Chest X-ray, PA view. Patient: 28 years old, sex M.
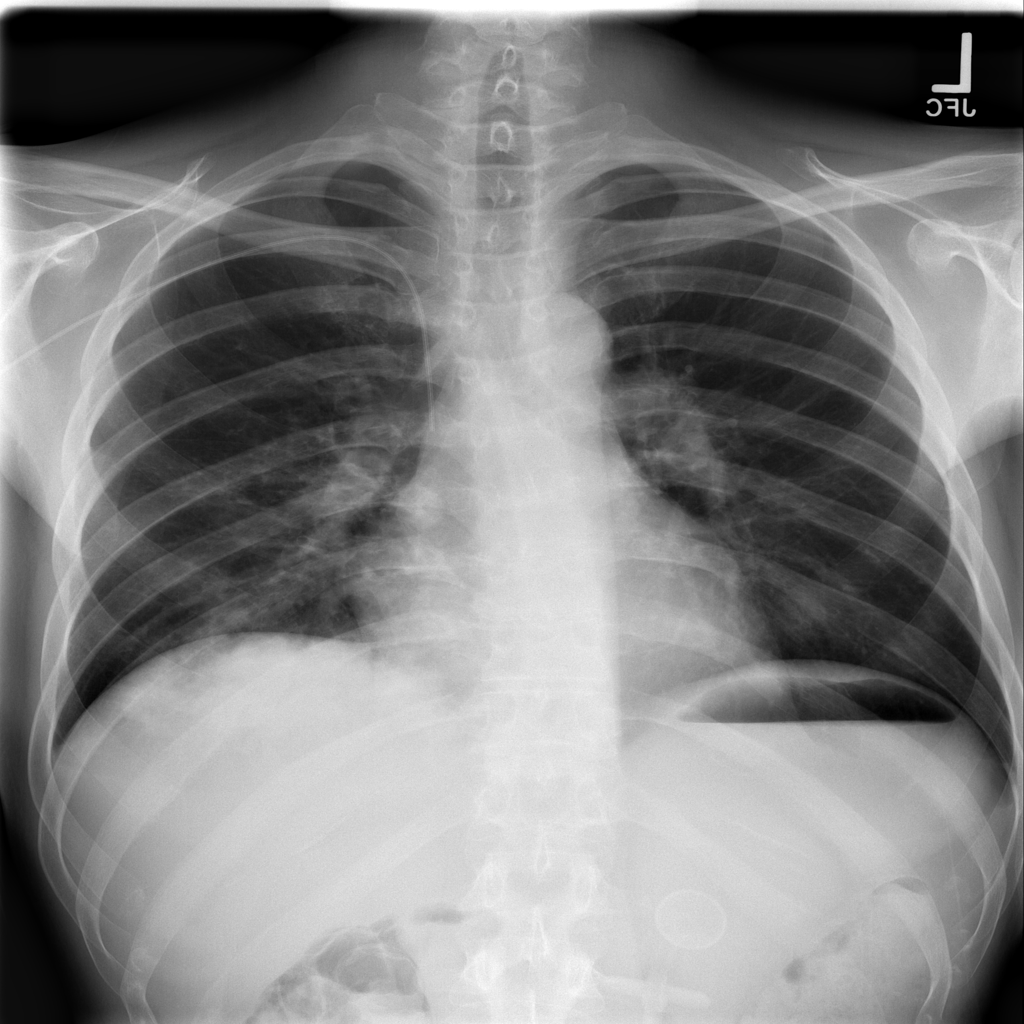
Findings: Infiltration